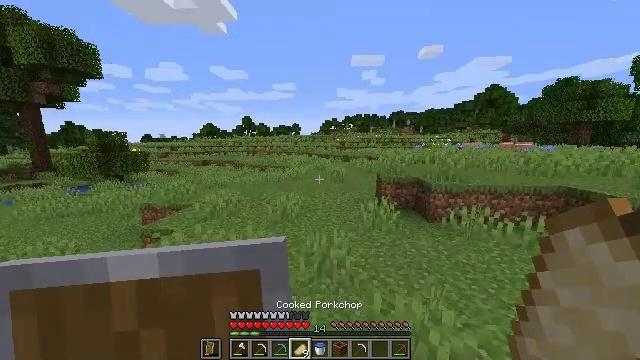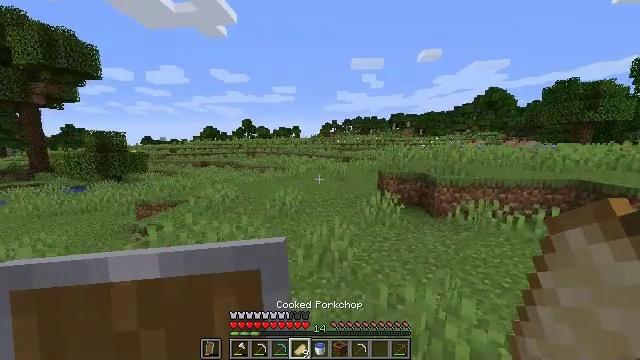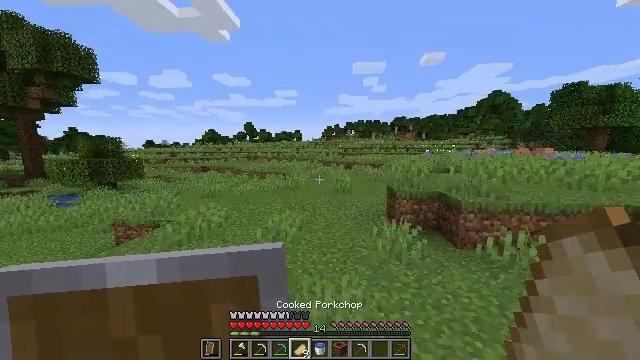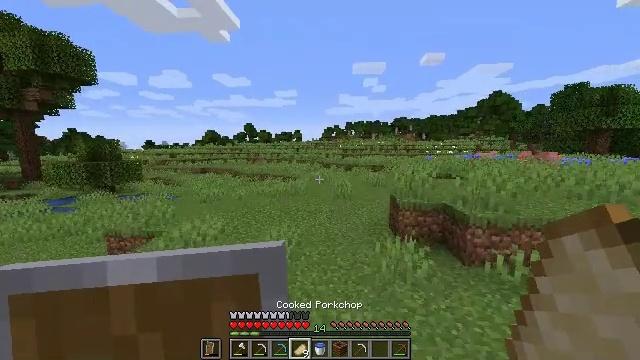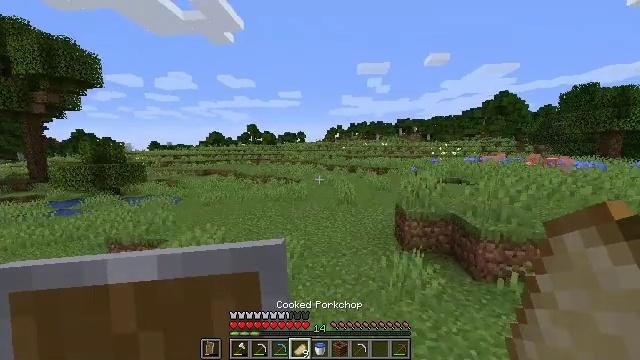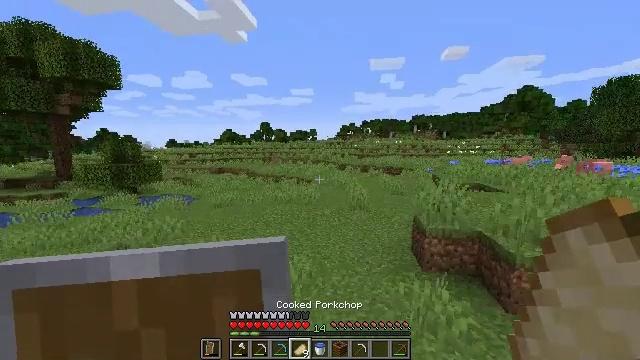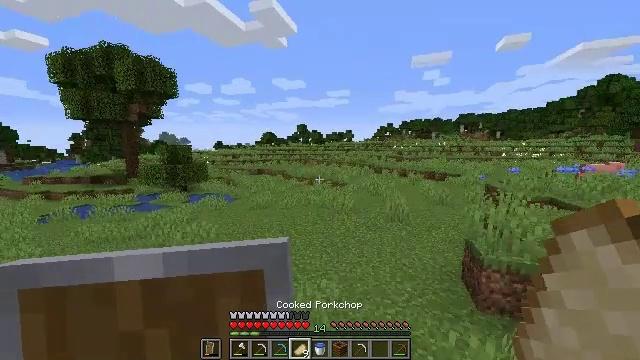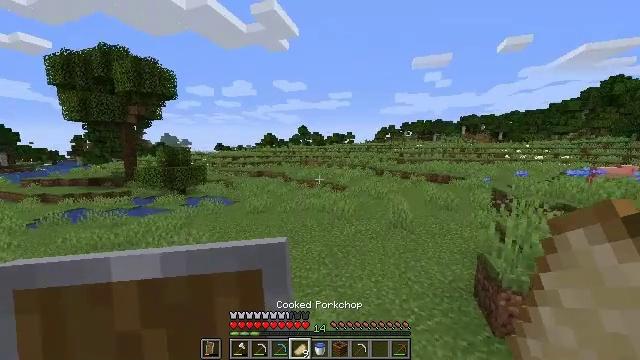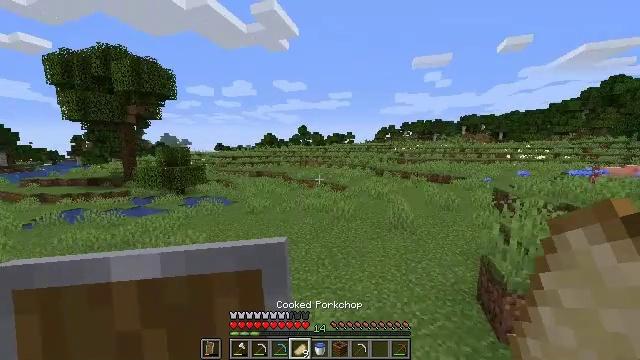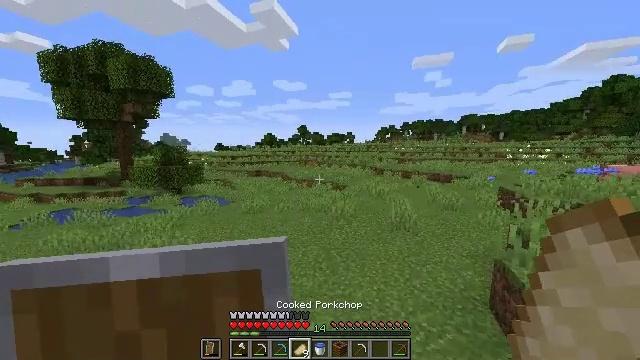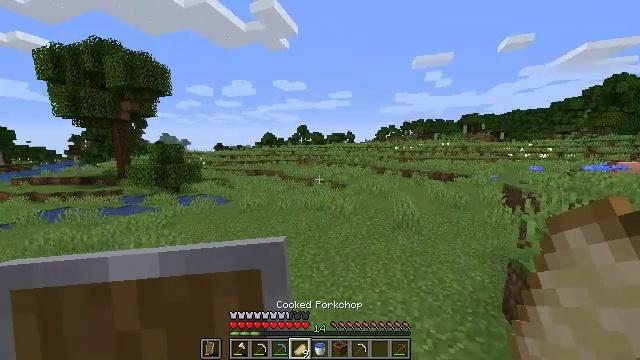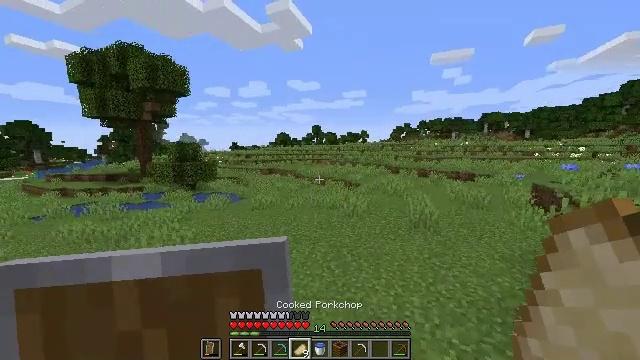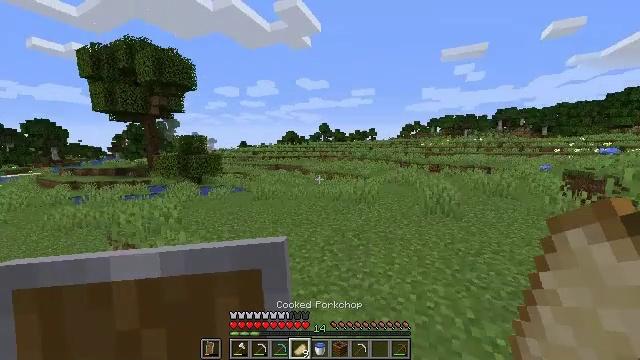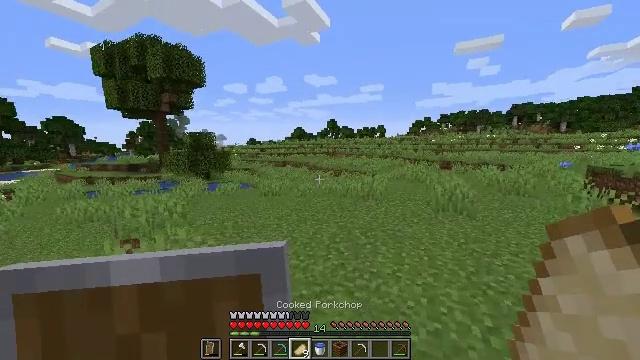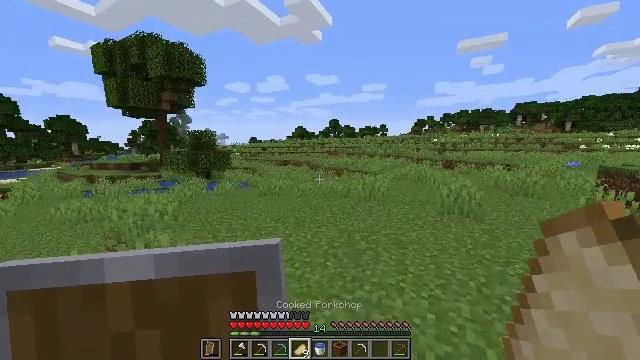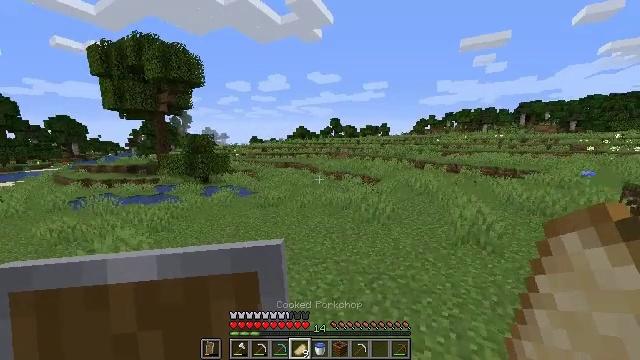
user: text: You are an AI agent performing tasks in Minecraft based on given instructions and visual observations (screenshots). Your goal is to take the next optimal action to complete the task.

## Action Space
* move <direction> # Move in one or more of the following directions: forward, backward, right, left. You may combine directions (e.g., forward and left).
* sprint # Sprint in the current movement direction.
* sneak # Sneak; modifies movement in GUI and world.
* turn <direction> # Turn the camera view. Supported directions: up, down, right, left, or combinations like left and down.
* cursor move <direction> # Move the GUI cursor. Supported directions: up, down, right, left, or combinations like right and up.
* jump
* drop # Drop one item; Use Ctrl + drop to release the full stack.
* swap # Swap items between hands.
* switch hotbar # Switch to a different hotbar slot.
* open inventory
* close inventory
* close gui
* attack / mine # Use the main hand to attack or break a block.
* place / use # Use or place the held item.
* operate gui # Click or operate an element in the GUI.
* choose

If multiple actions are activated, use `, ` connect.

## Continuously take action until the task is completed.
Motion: motion action
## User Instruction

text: Drop a cooked porkchop.
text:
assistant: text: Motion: move forward, sprint, jump
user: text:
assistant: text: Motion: move forward, sprint, jump
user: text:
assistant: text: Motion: move forward, sprint, jump
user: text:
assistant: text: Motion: move forward, sprint, jump
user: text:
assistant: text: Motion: move forward, sprint, turn left, jump
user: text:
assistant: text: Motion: move forward, sprint, turn left, jump
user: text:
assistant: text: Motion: move forward, sprint, jump
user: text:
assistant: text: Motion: move forward, sprint, jump
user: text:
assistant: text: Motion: move forward, sprint, jump
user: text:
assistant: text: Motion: move forward, sprint, jump
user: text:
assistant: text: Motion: move forward, sprint, turn left, jump
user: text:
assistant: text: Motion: move forward, sprint, turn left, jump
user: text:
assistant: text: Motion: move forward, sprint, turn left, jump
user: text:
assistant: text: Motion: move forward, sprint, jump
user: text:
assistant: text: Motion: move forward, sprint, jump
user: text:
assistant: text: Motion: move forward, sprint, jump
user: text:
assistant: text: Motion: move forward, sprint, jump
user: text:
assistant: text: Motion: move forward, sprint, jump
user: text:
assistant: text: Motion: move forward, sprint, jump
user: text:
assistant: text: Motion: move forward, sprint, jump
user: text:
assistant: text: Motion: move forward, sprint, jump
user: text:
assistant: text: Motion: move forward, sprint, jump
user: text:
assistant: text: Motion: move forward, sprint, jump
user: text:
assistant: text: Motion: move forward, sprint, jump
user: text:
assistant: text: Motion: move forward, sprint, jump
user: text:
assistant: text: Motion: move forward, sprint, jump
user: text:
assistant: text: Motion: move forward, sprint, jump
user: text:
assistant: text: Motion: move forward, sprint, jump
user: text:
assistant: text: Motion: move forward, sprint, jump
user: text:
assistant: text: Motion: move forward, sprint, jump